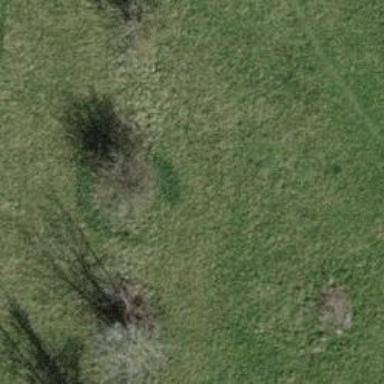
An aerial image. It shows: Orchard.